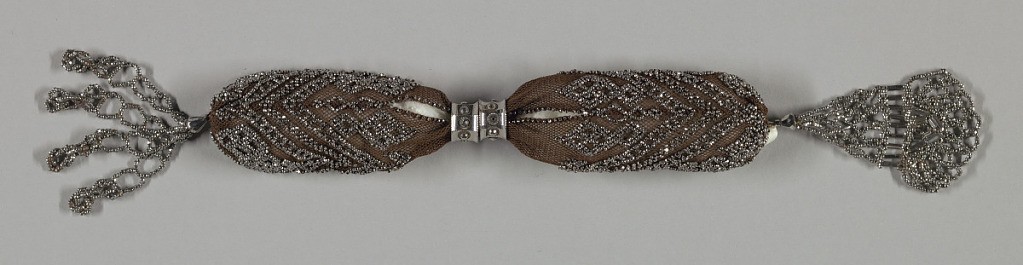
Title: Miser's purse
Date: early 19th century
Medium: silk, steel Technique: crochet
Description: Dark crocheted silk ornamented with cut steel beads in diagonal bar patterns and diamond shaped areas.  Two hexagonal steel rings control side opening; ornamental pendant of steel beads and bars at one end; steel beads form tassel at the other end.